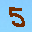
Label: 5